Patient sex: M
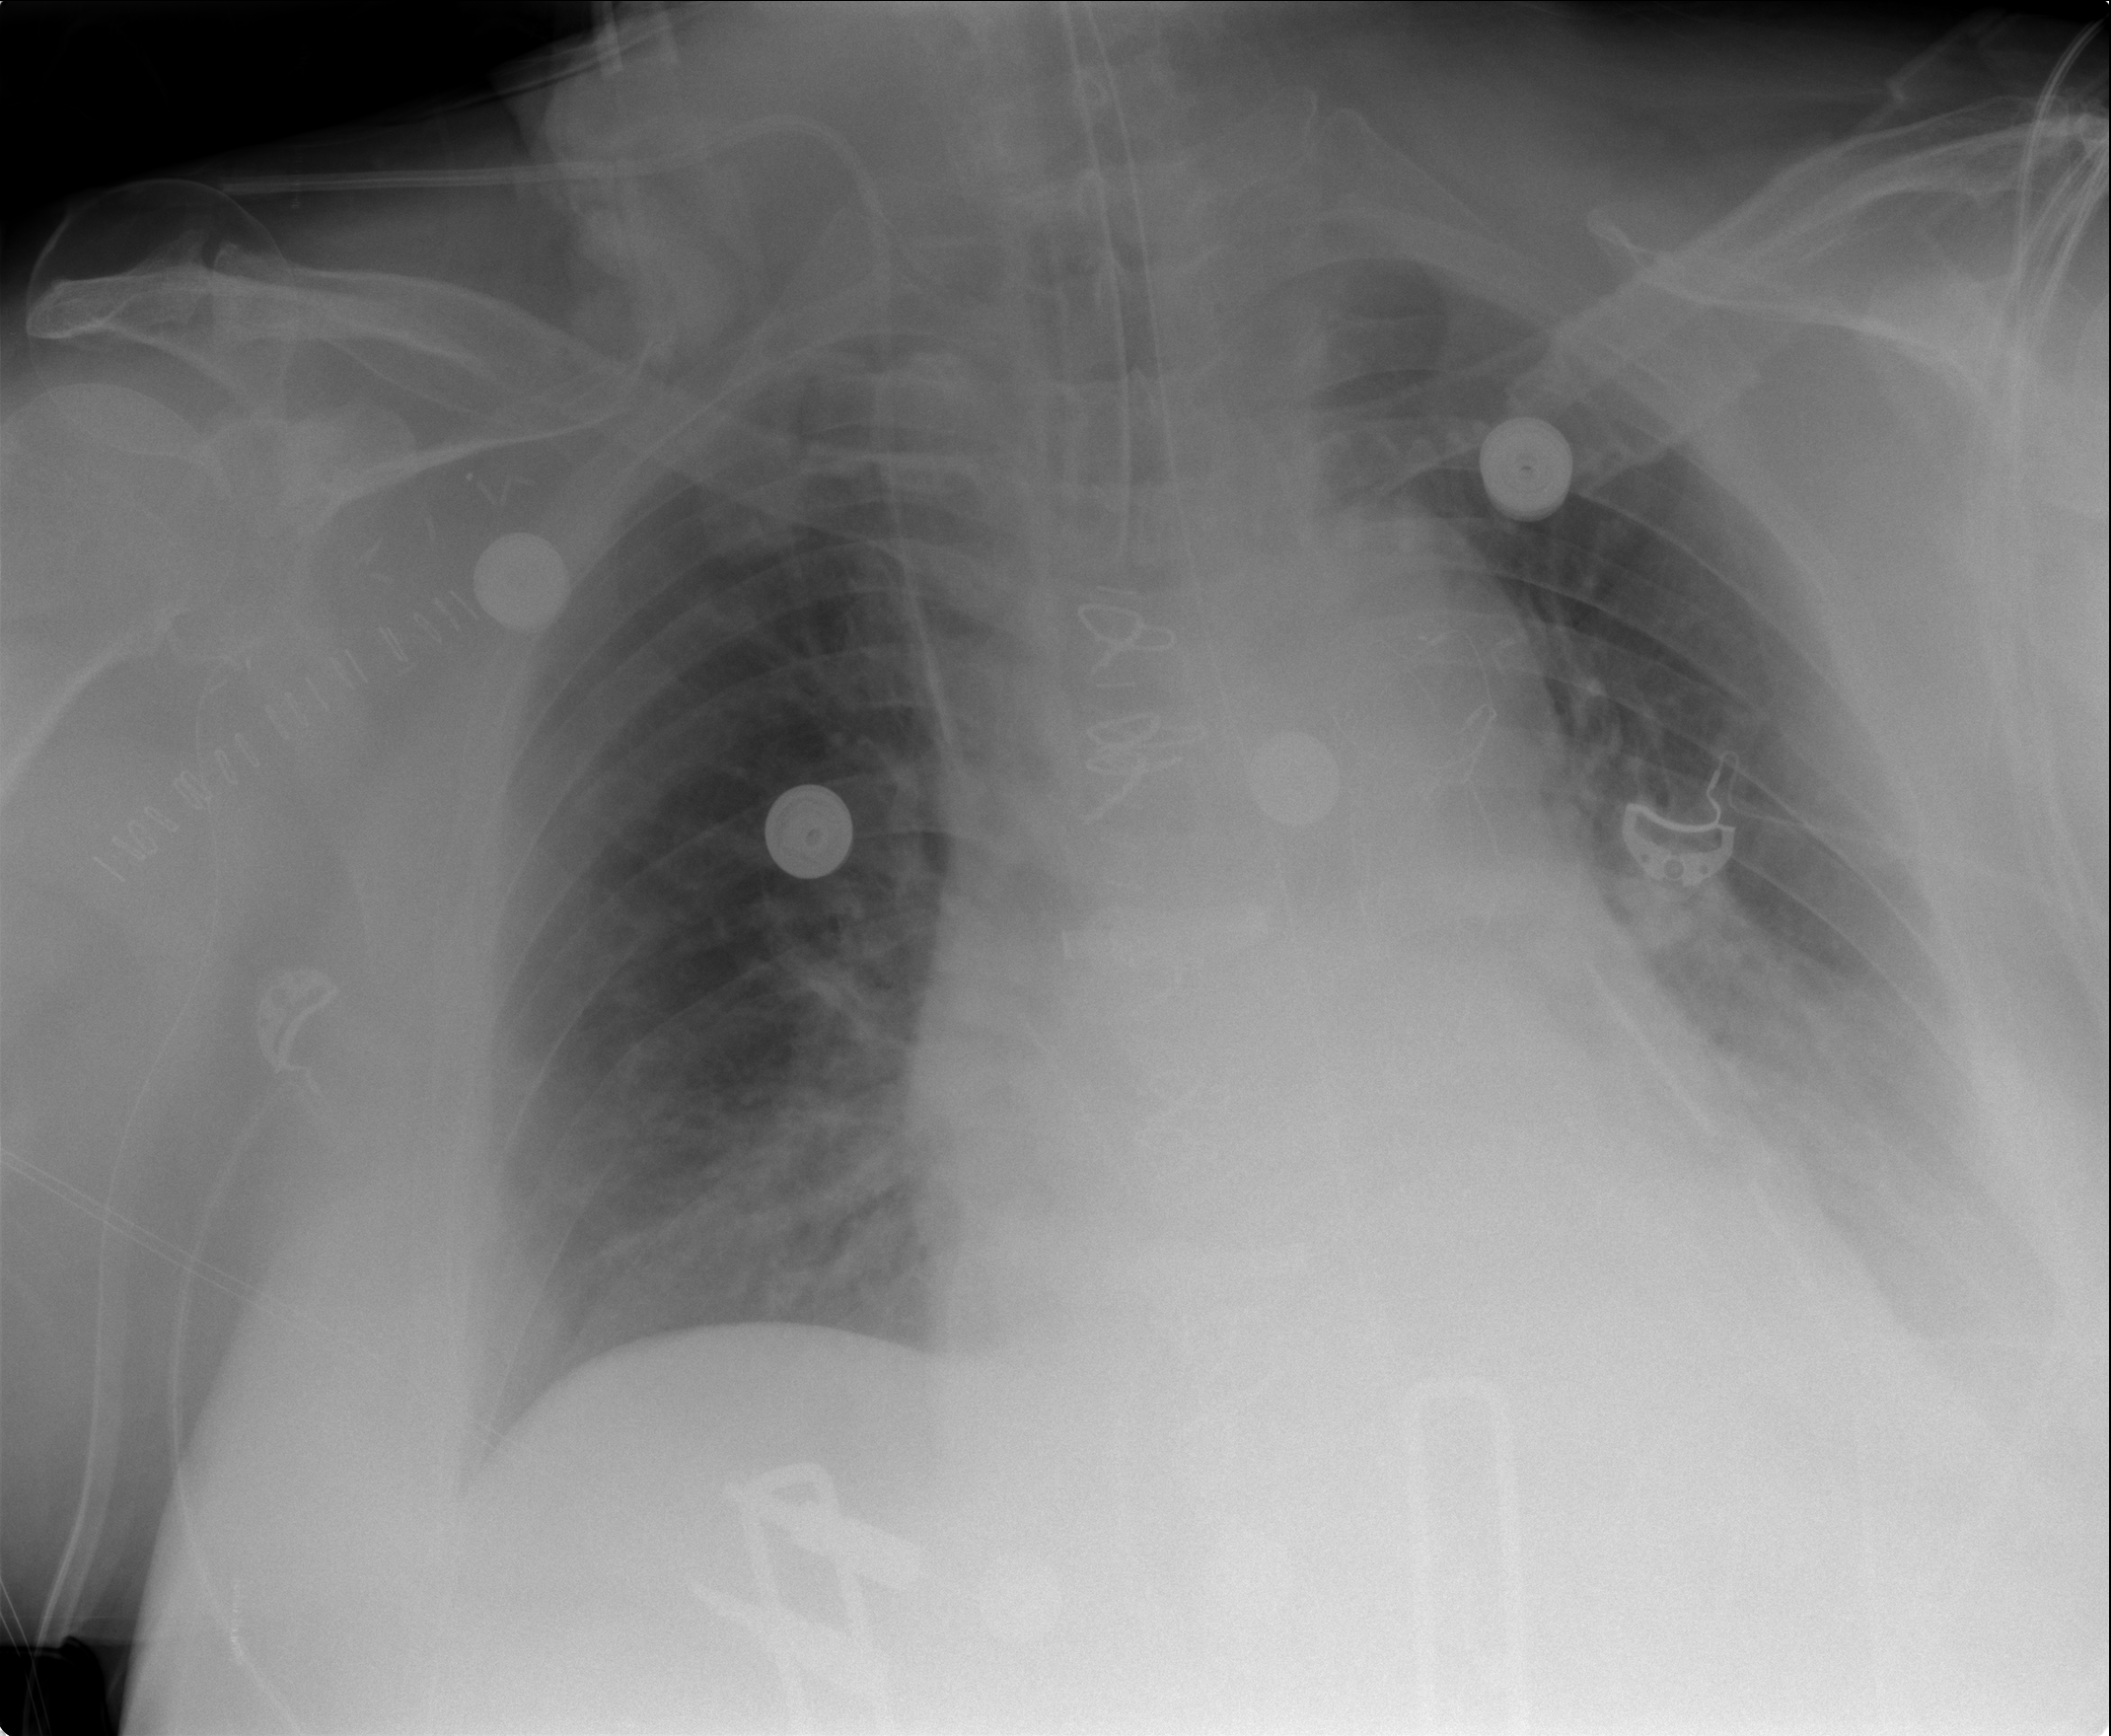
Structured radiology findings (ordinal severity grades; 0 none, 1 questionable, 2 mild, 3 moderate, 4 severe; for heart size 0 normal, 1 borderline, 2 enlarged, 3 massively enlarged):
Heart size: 2
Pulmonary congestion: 2
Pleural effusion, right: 0
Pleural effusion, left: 3
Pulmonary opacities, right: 2
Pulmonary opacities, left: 2
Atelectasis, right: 2
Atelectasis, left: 2